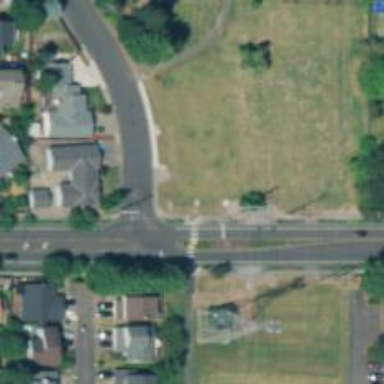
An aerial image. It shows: Asphalt cycleway with marked crossings. There is crossing island on the cycleway.